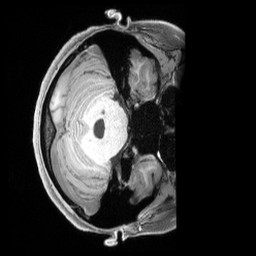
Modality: T1w
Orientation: axial
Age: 23
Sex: female
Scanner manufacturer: siemens
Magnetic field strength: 3 T
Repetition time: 2.4 s
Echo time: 0.00222 s